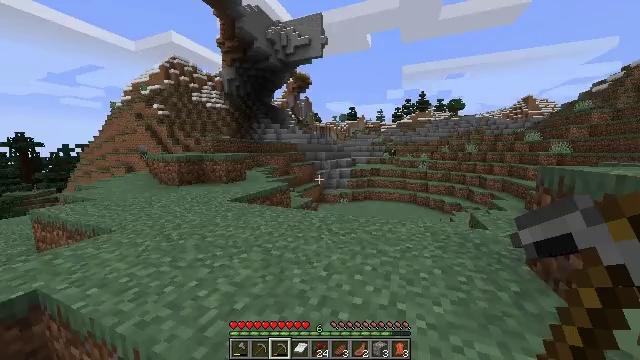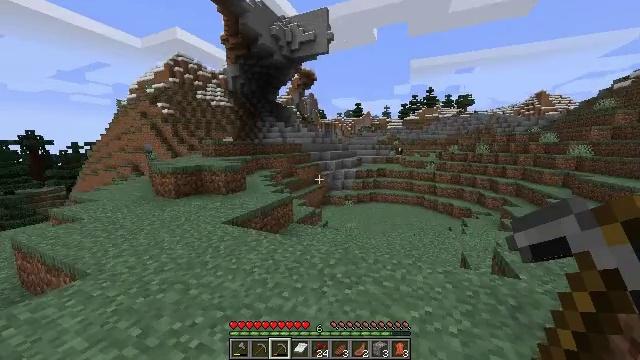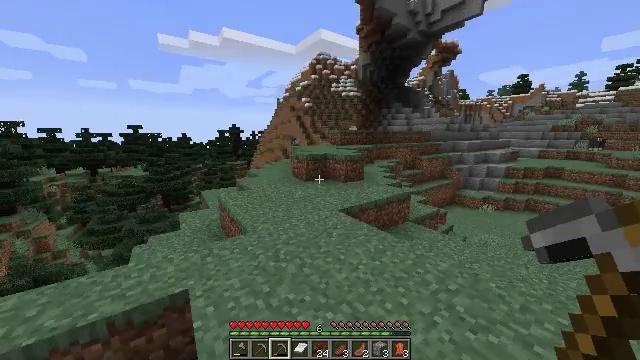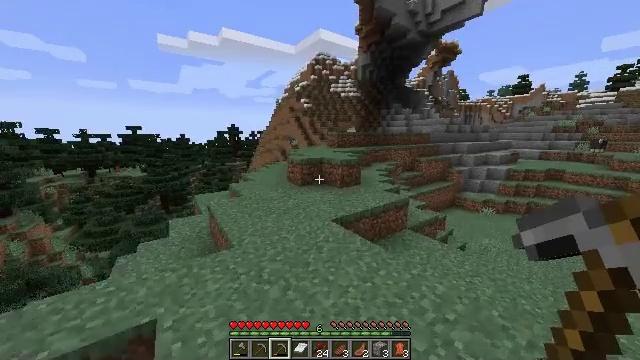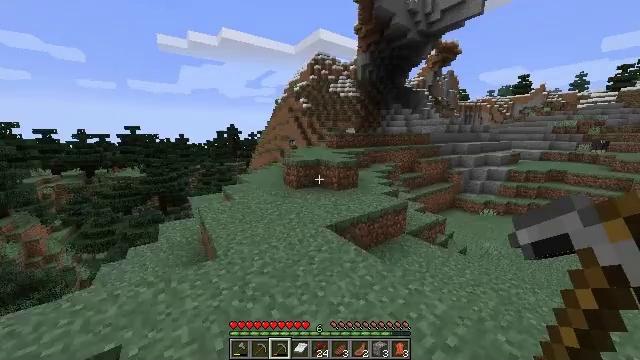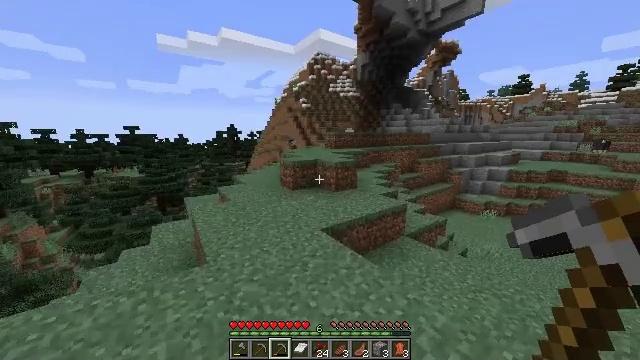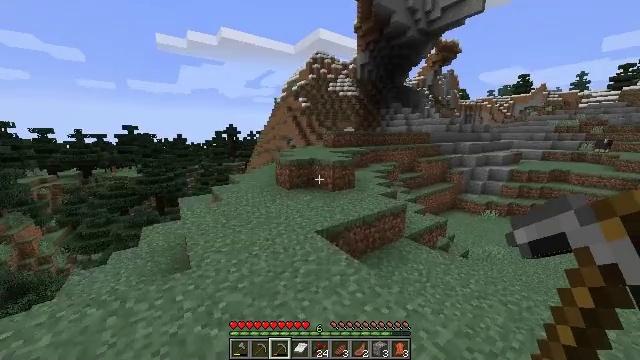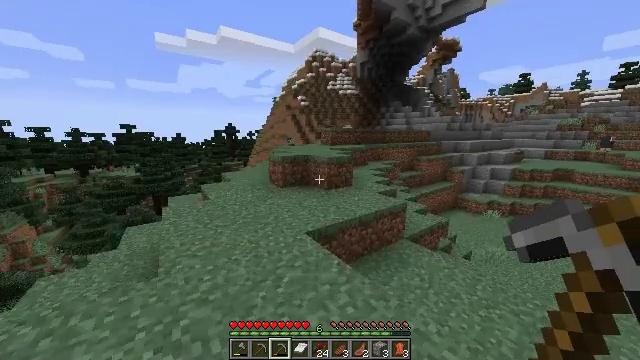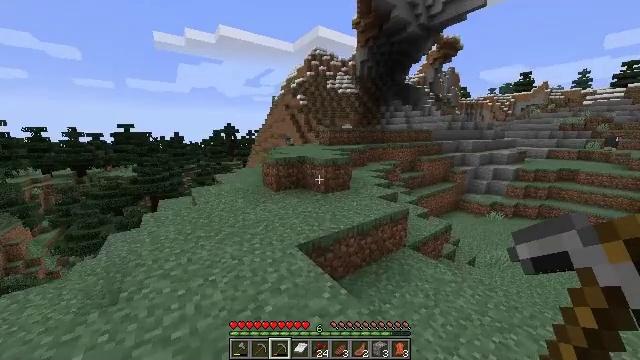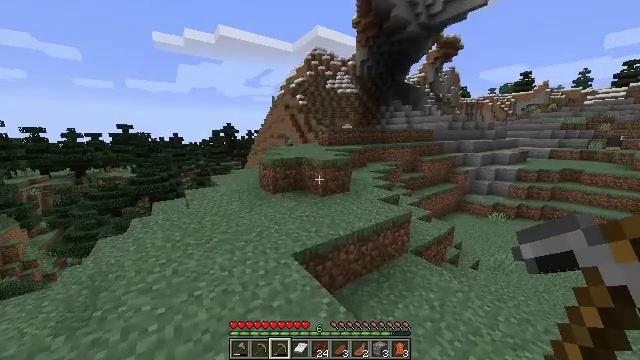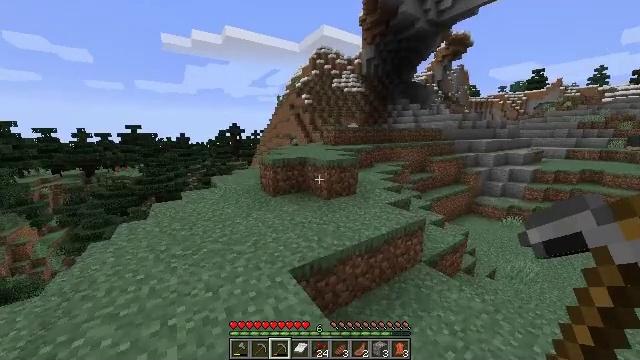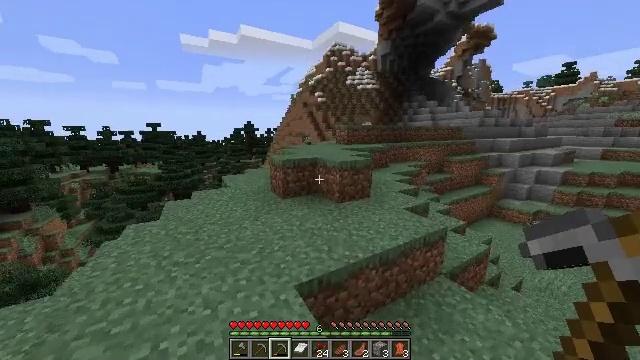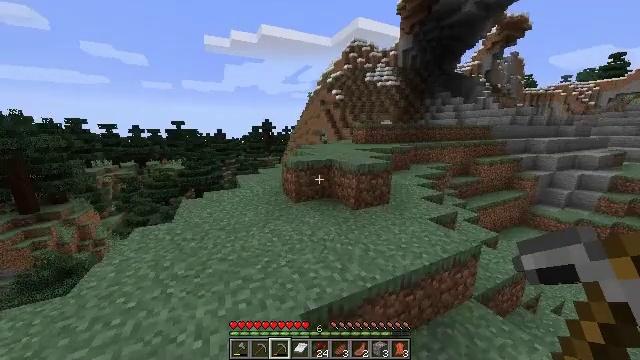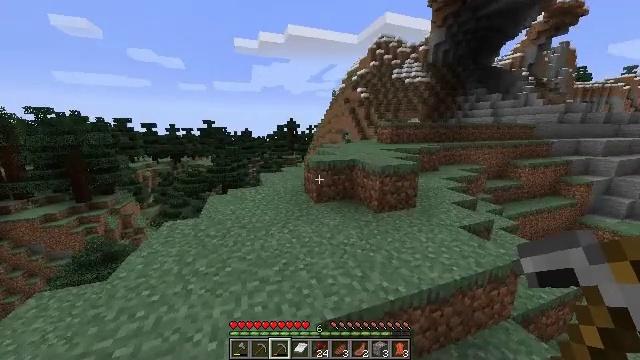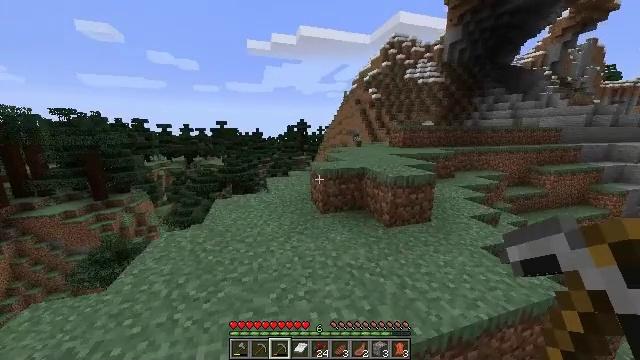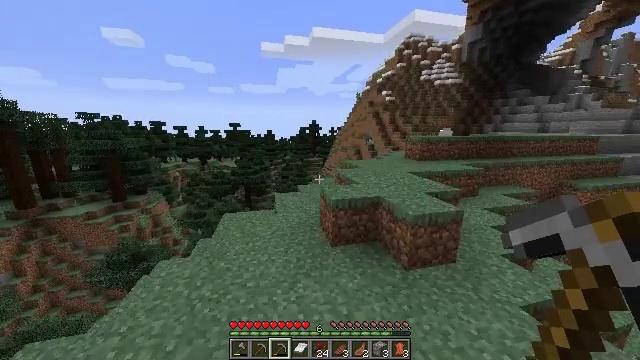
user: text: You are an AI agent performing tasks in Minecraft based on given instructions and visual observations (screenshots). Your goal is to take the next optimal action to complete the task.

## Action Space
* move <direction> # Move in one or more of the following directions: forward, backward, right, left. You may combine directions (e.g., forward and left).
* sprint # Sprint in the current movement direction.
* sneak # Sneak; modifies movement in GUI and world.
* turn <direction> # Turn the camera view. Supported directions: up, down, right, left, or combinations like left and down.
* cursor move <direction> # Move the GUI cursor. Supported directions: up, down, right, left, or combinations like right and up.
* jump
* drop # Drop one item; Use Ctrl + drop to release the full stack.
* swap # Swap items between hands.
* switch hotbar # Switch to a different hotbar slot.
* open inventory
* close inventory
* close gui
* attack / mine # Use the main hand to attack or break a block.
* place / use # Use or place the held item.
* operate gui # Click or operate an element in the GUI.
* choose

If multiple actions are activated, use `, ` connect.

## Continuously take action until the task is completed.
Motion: motion action
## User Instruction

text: Harvest the mushroom stem for materials.
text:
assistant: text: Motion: move forward, sprint, jump
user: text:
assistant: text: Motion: move forward, sprint, turn left and down, jump
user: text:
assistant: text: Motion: move forward, sprint
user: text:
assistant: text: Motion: move forward, sprint
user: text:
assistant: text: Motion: move forward, sprint
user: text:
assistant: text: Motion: move forward, sprint
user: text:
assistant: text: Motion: move forward, sprint
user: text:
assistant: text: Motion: move forward, sprint
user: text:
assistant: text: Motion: move forward, sprint
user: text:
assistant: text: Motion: move forward, sprint, turn left
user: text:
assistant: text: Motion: move forward, sprint, turn left
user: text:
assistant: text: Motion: move forward, sprint, turn left
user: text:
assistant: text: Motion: move forward, sprint, turn left
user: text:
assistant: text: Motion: move forward, sprint, turn left, jump
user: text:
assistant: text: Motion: move forward, sprint, turn left, jump
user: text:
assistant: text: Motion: move forward, sprint, jump
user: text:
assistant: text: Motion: move forward, sprint, jump
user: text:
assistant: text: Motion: move forward, sprint, jump
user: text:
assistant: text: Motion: move forward, sprint, jump
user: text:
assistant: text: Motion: move forward, sprint, jump
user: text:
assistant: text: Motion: move forward, sprint, jump
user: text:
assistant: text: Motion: move forward, sprint
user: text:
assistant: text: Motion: move forward, sprint, turn right
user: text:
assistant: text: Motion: move forward, sprint, turn right
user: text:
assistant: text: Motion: move forward, sprint, turn right
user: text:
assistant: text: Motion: move forward, sprint, turn right
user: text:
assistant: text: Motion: move forward, sprint, turn right
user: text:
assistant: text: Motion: move forward, sprint, turn right
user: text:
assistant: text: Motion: move forward, sprint, turn right, jump
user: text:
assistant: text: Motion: move forward, sprint, turn right, jump